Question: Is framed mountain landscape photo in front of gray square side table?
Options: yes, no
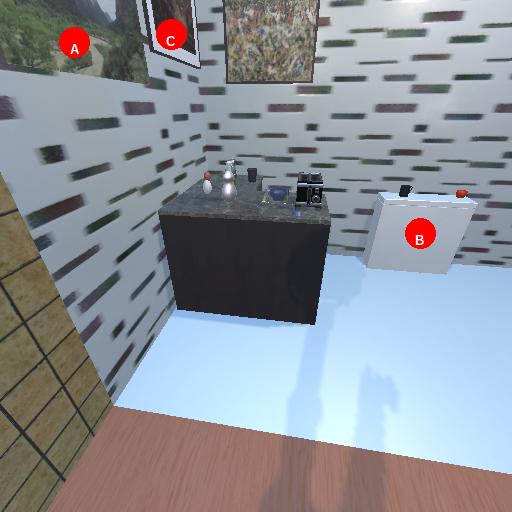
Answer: yes